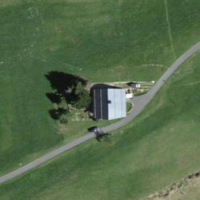
EUNIS habitat code: 23
Species observed at this site:
Silene dioica
Sambucus racemosa
Carduus personata